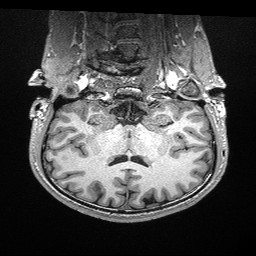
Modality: T1w
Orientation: sagittal
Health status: healthy
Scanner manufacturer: siemens
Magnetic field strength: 3 T
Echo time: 0.00298 s